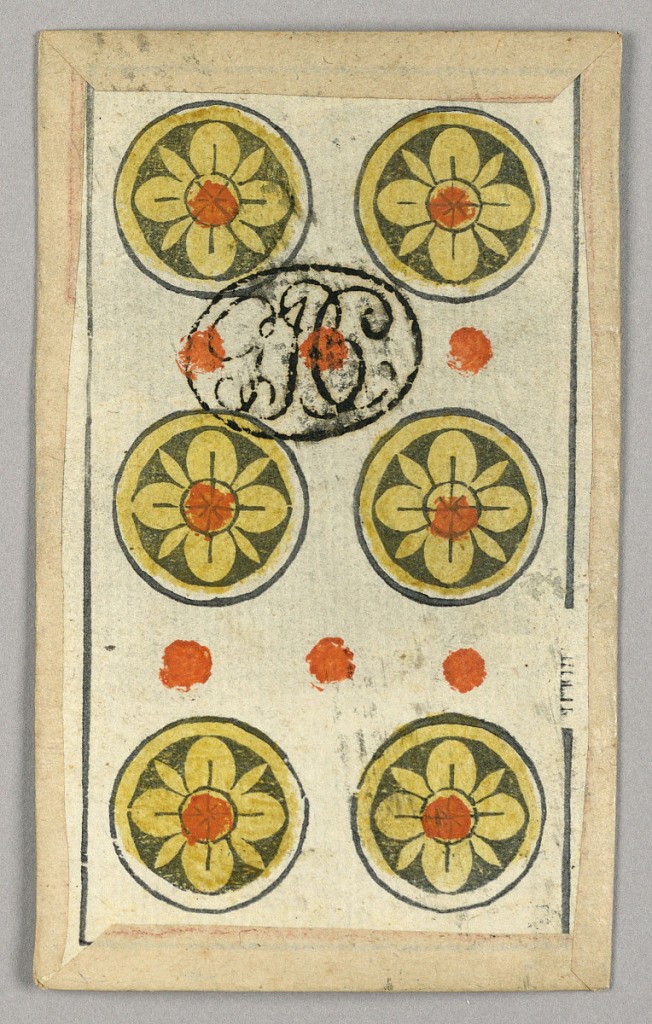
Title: Minchiate (Tarot) Playing Card
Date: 17th century
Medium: Stencil-colored woodblock print
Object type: Playing card
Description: Part of a set of Italian Minchiate playing cards.